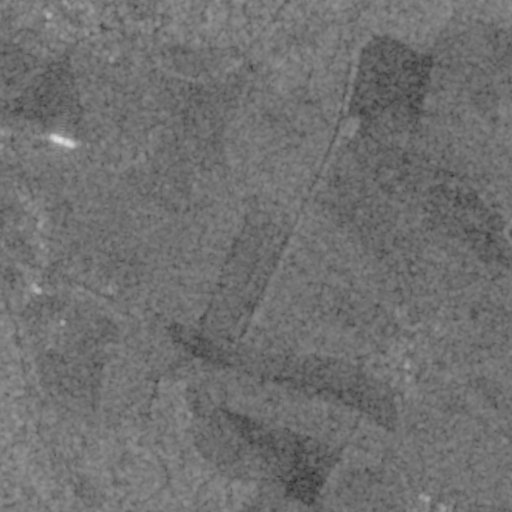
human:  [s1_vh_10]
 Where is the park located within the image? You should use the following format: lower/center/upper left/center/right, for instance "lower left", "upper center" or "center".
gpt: The park is located in the upper left of the image.
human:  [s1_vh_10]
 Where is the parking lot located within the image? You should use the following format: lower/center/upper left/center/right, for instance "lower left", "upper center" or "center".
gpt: The parking lot is located in the upper left of the image.
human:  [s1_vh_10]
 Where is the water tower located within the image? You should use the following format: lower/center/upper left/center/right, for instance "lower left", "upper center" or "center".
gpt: The water tower is located in the upper left of the image.
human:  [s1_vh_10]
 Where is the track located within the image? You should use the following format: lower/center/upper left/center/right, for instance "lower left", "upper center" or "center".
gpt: There is no track in the image.

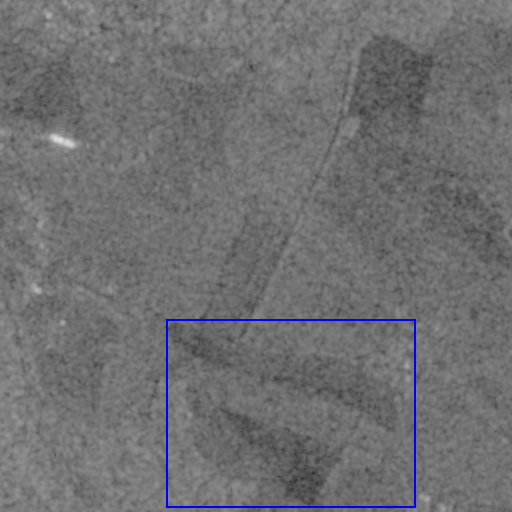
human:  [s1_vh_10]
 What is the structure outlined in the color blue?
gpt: The structure outlined in blue is a crop field.
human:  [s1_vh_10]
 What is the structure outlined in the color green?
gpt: There is no green outline.